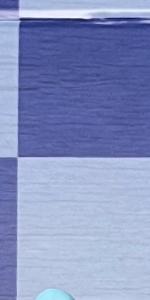
Label: Empty